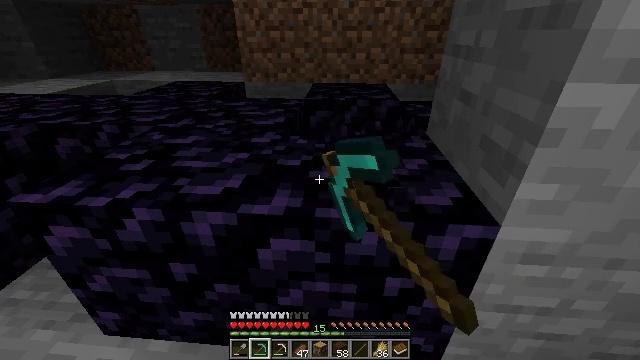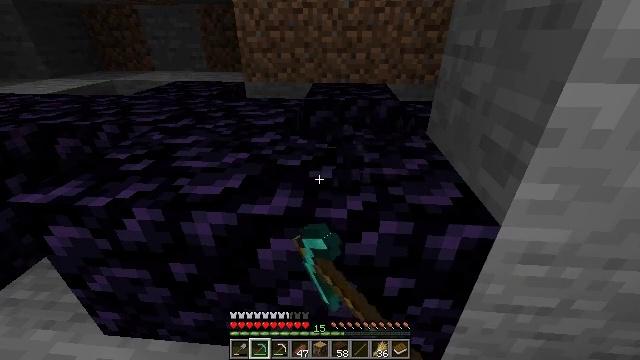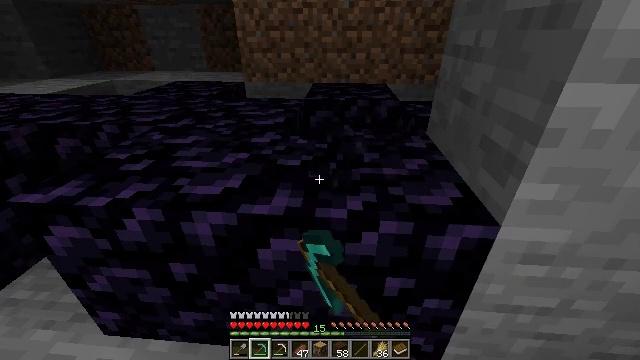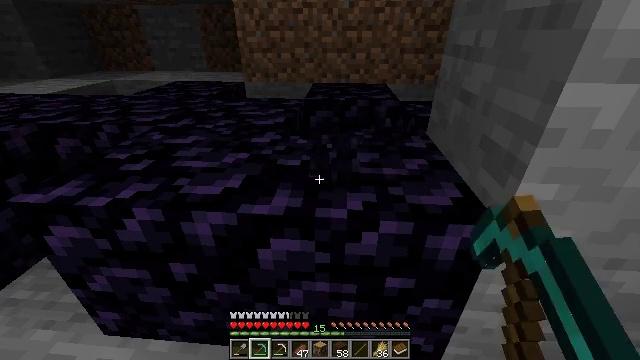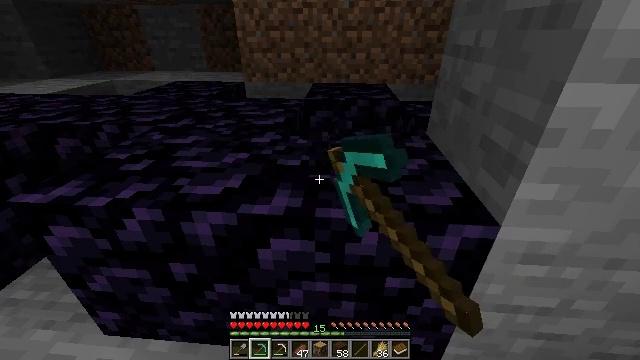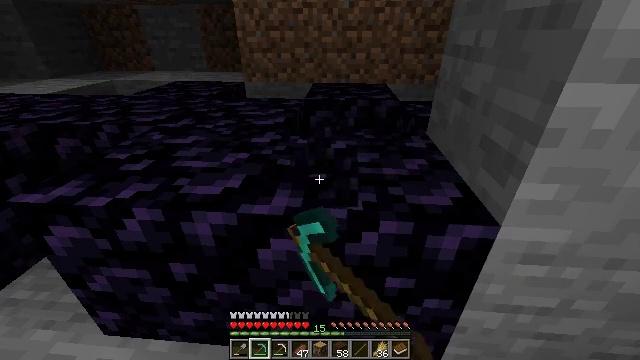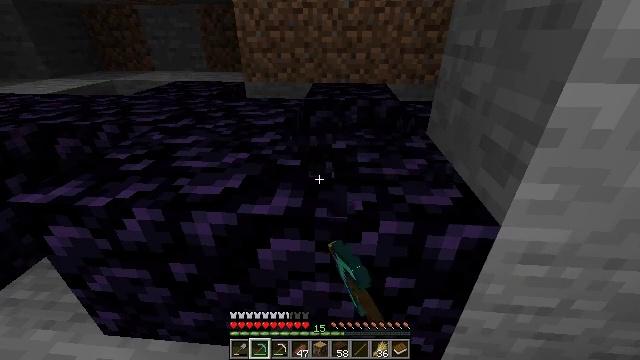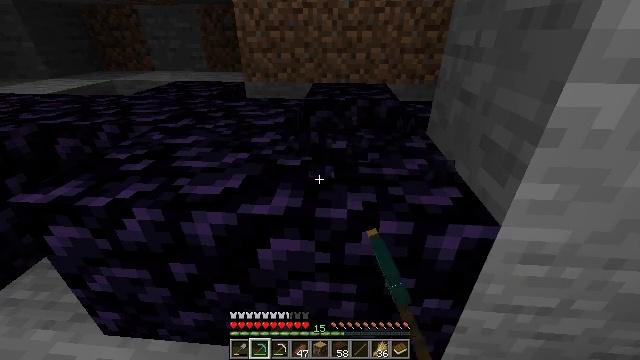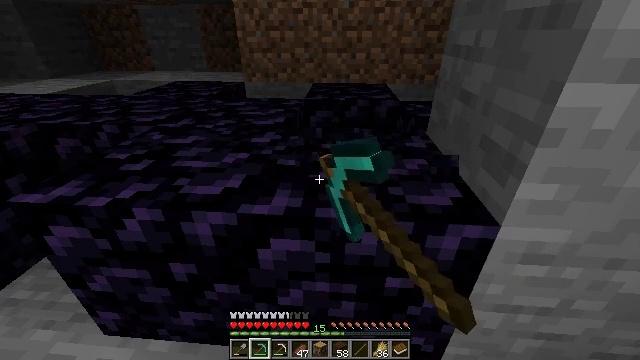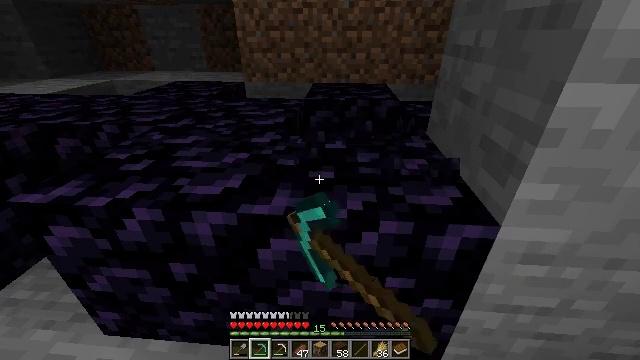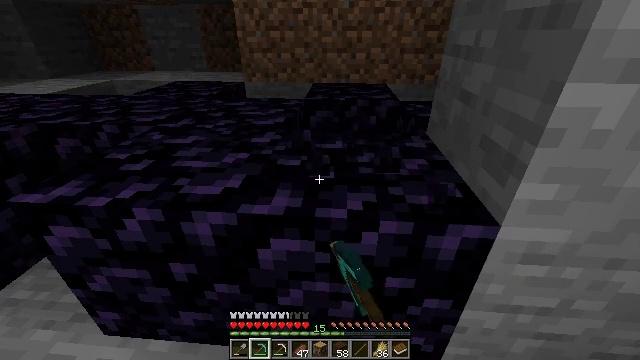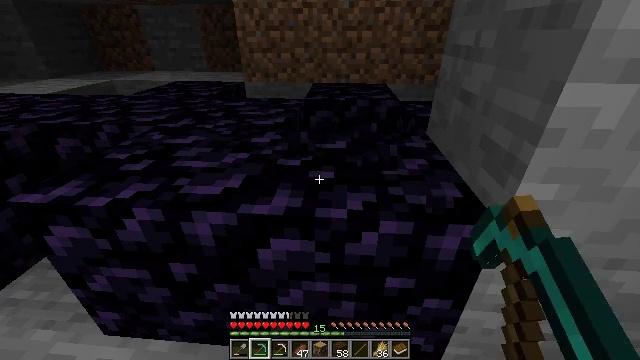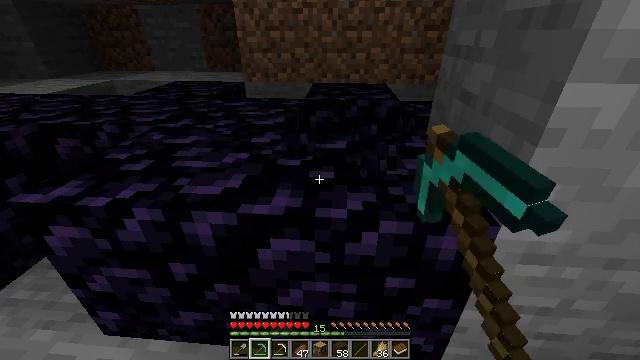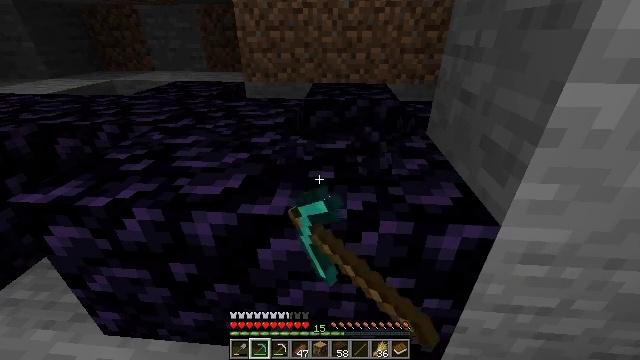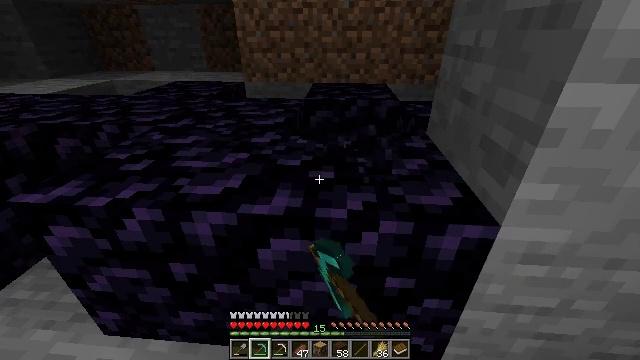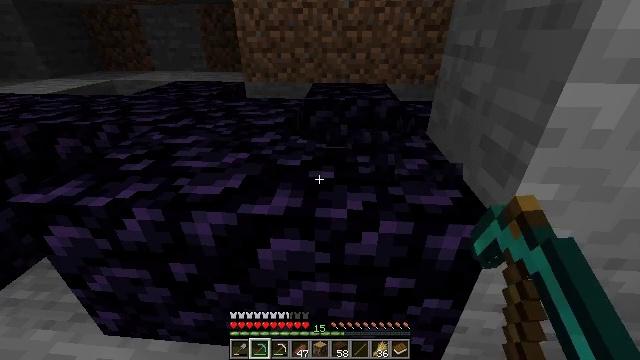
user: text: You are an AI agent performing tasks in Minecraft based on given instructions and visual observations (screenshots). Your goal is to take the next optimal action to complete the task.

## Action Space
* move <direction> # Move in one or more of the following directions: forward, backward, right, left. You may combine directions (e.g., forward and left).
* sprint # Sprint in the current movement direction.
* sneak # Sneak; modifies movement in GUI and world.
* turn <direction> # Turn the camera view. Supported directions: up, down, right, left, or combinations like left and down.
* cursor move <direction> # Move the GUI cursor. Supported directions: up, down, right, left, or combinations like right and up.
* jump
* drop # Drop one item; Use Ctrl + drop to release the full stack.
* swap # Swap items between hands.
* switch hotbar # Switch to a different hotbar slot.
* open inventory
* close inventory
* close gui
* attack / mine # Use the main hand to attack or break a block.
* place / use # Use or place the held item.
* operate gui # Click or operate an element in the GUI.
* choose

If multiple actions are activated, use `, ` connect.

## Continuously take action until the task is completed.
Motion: motion action
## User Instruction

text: Harvest obsidian for portal building.
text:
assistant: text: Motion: attack / mine
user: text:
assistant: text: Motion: attack / mine
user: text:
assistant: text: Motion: attack / mine
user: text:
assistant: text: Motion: attack / mine
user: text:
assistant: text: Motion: attack / mine
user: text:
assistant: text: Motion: attack / mine
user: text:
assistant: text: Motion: attack / mine
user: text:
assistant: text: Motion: attack / mine
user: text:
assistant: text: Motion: attack / mine
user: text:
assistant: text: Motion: attack / mine
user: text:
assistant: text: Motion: attack / mine
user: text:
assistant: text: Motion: attack / mine
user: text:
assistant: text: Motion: attack / mine
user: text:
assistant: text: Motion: attack / mine
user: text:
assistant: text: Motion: attack / mine
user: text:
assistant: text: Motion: attack / mine
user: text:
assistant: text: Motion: attack / mine
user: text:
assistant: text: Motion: attack / mine
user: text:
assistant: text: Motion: attack / mine
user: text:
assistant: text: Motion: attack / mine
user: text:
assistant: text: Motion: attack / mine
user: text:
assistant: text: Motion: attack / mine
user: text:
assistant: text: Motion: attack / mine
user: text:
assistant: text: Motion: attack / mine
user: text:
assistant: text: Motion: attack / mine
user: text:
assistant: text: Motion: attack / mine
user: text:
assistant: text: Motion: attack / mine
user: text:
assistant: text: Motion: attack / mine
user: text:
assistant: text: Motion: attack / mine
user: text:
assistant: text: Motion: attack / mine